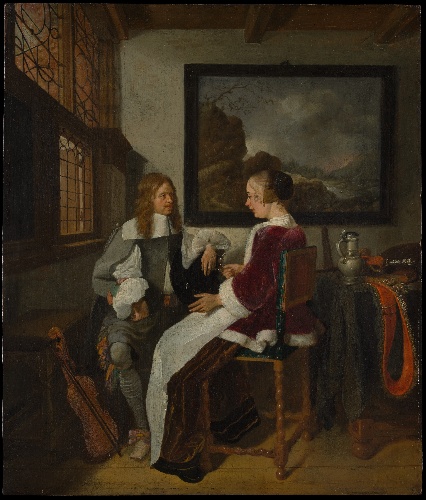
Title: Sentimental Conversation
Artist: Quirijn van Brekelenkam
Artist bio: Dutch, Zwammerdam (?), after 1622–ca. 1669 Leiden
Date: early 1660s
Object type: Painting
Classification: Paintings
Medium: Oil on wood
Dimensions: 16 1/4 x 13 7/8 in. (41.3 x 35.2 cm)
Department: European Paintings
Credit line: The Friedsam Collection, Bequest of Michael Friedsam, 1931
Accession year: 1932
Repository: Metropolitan Museum of Art, New York, NY
Tags: Men|Women|Musical Instruments|Interiors|Pitchers